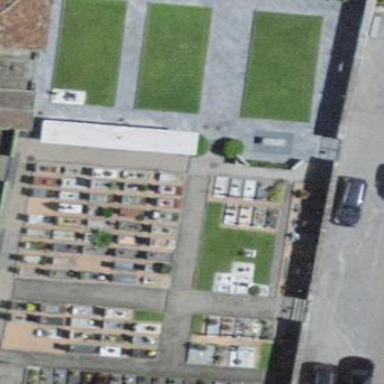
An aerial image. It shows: Cemetery.